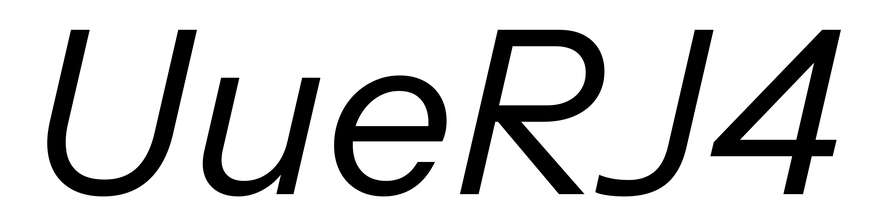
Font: InstrumentSans-Italic_Italic